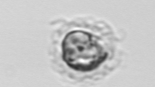
Label: Emiliania_huxleyi